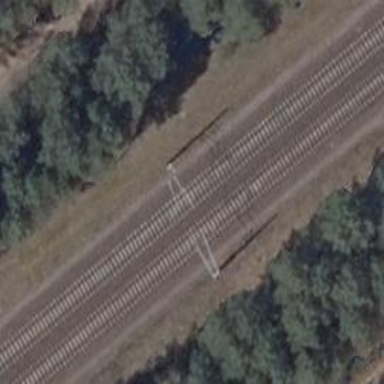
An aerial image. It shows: Railway milestone with catenary mast.